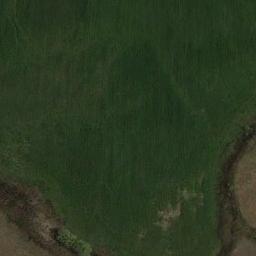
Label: meadow